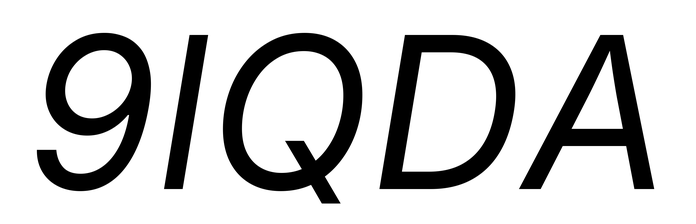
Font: Inter-Italic_Italic